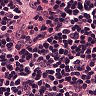
Metastatic tissue present: no